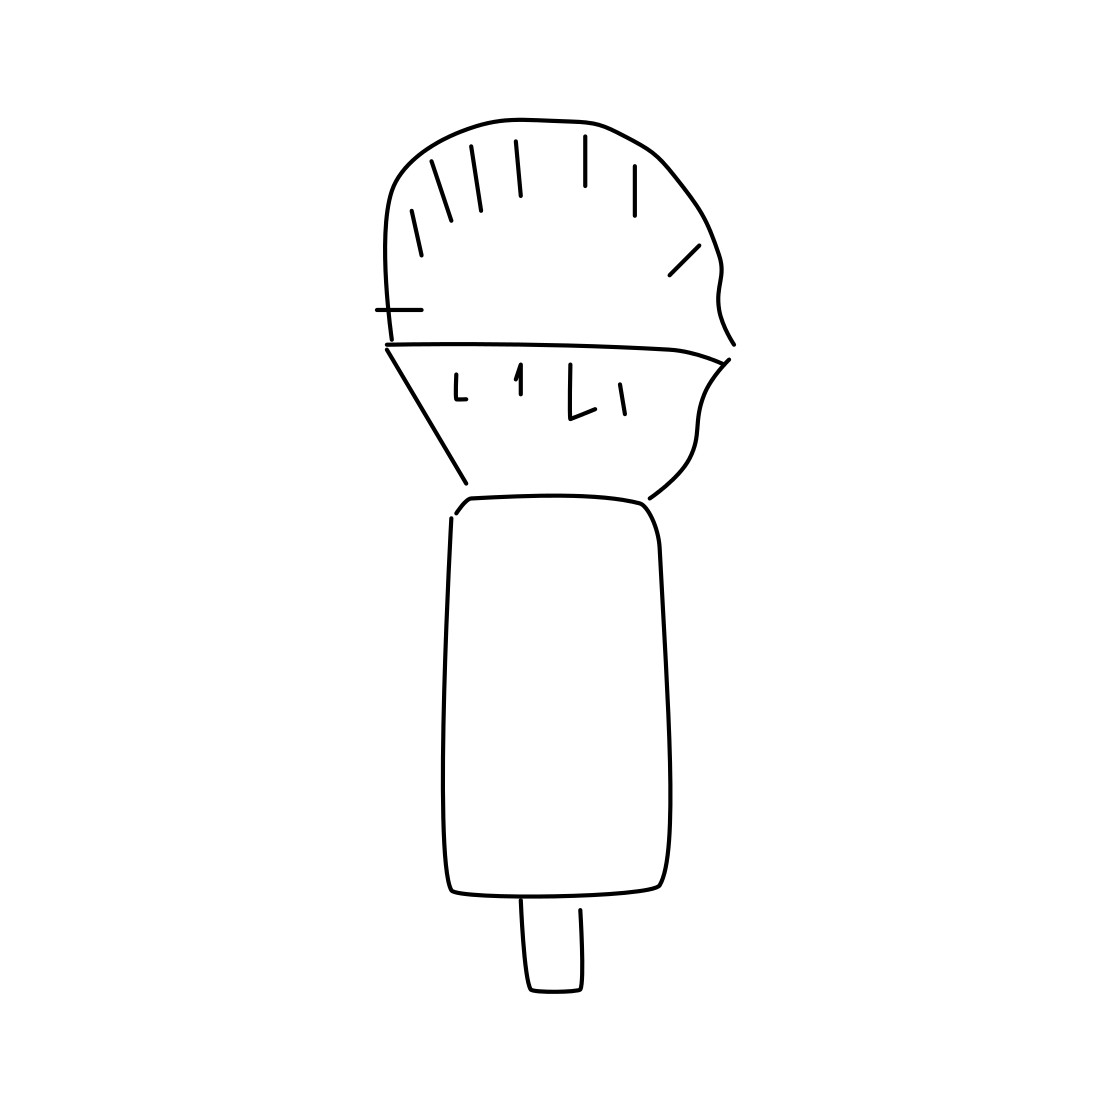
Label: parking meter